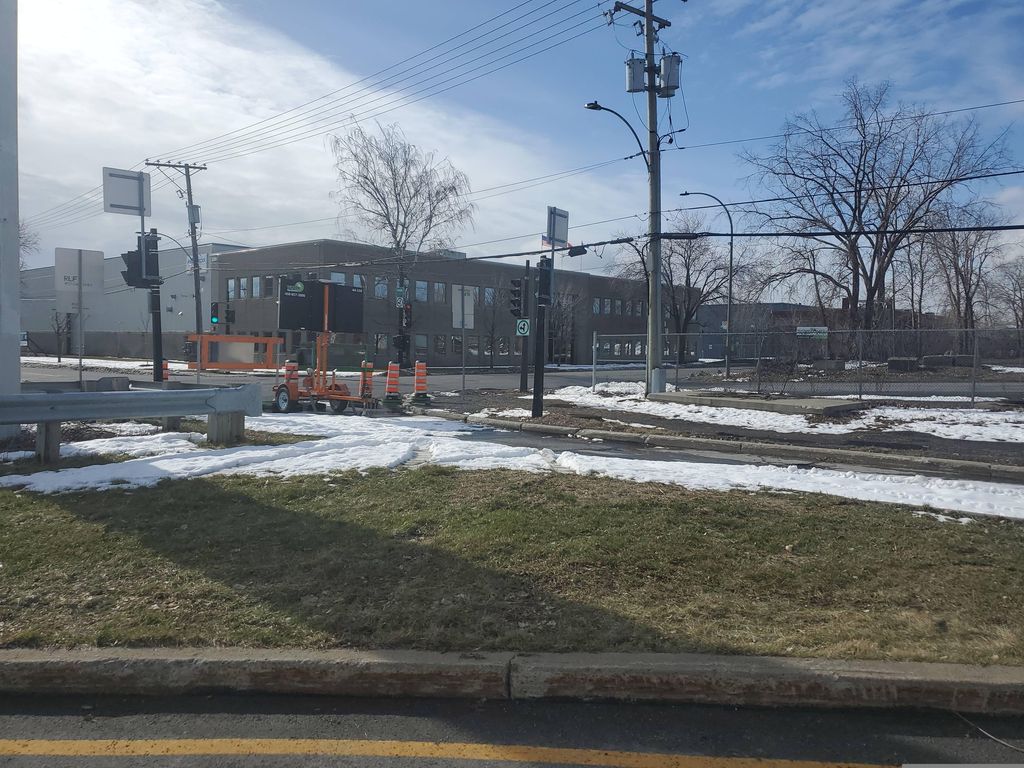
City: montreal